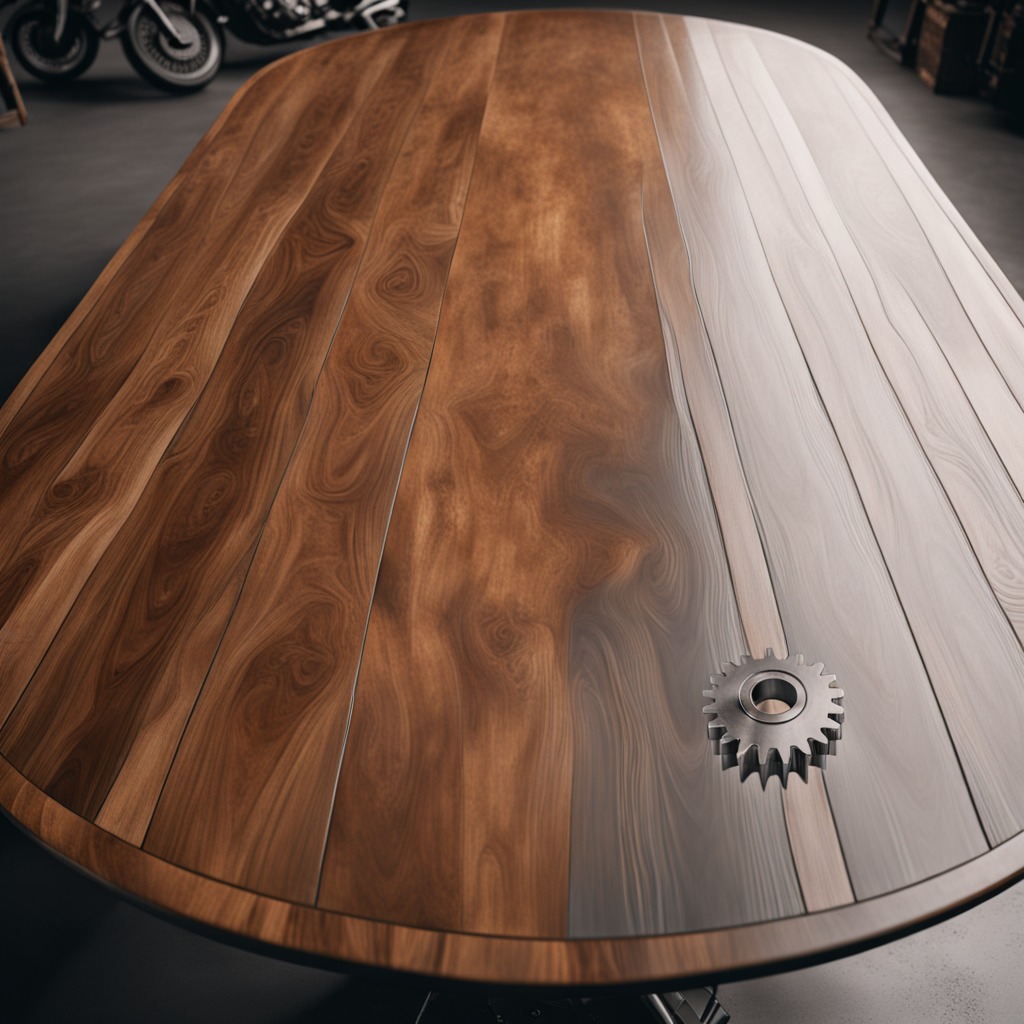
A steel gear with teeth is lying on the wooden table.